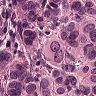
Metastatic tissue present: yes